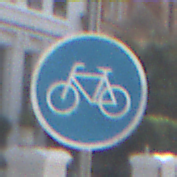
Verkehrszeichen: Radweg
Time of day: MorningAfternoon
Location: Outdoor (Urban)
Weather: PartlyCloudy
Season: NotSpecified
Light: Natural